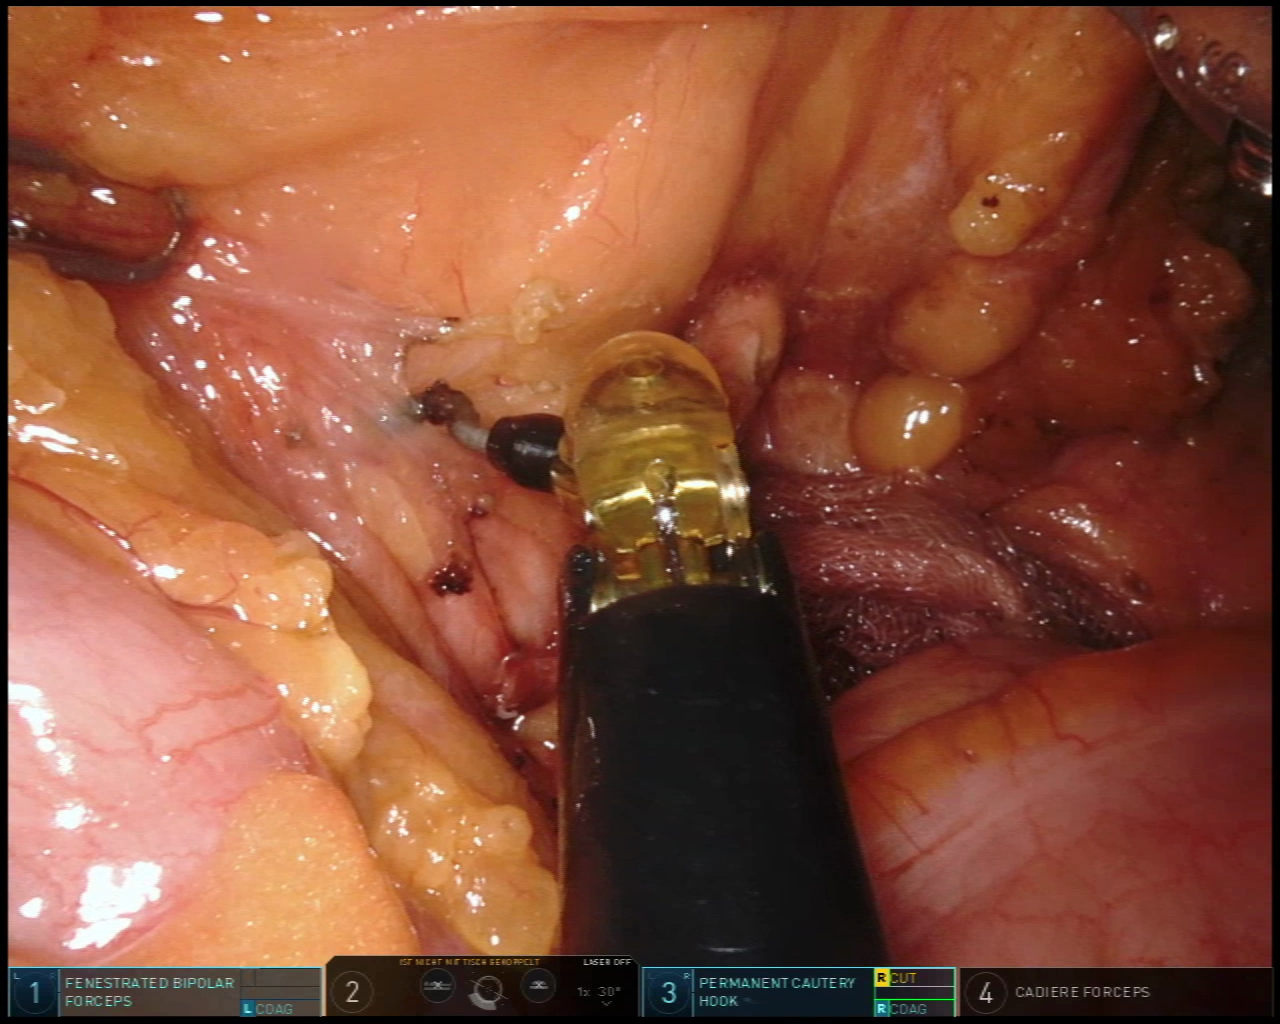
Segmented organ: pancreas
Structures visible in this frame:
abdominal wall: no
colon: yes
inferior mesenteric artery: no
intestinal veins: no
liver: no
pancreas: yes
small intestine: no
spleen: no
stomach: no
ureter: no
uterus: no
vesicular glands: no